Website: bh-photo
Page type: review-order
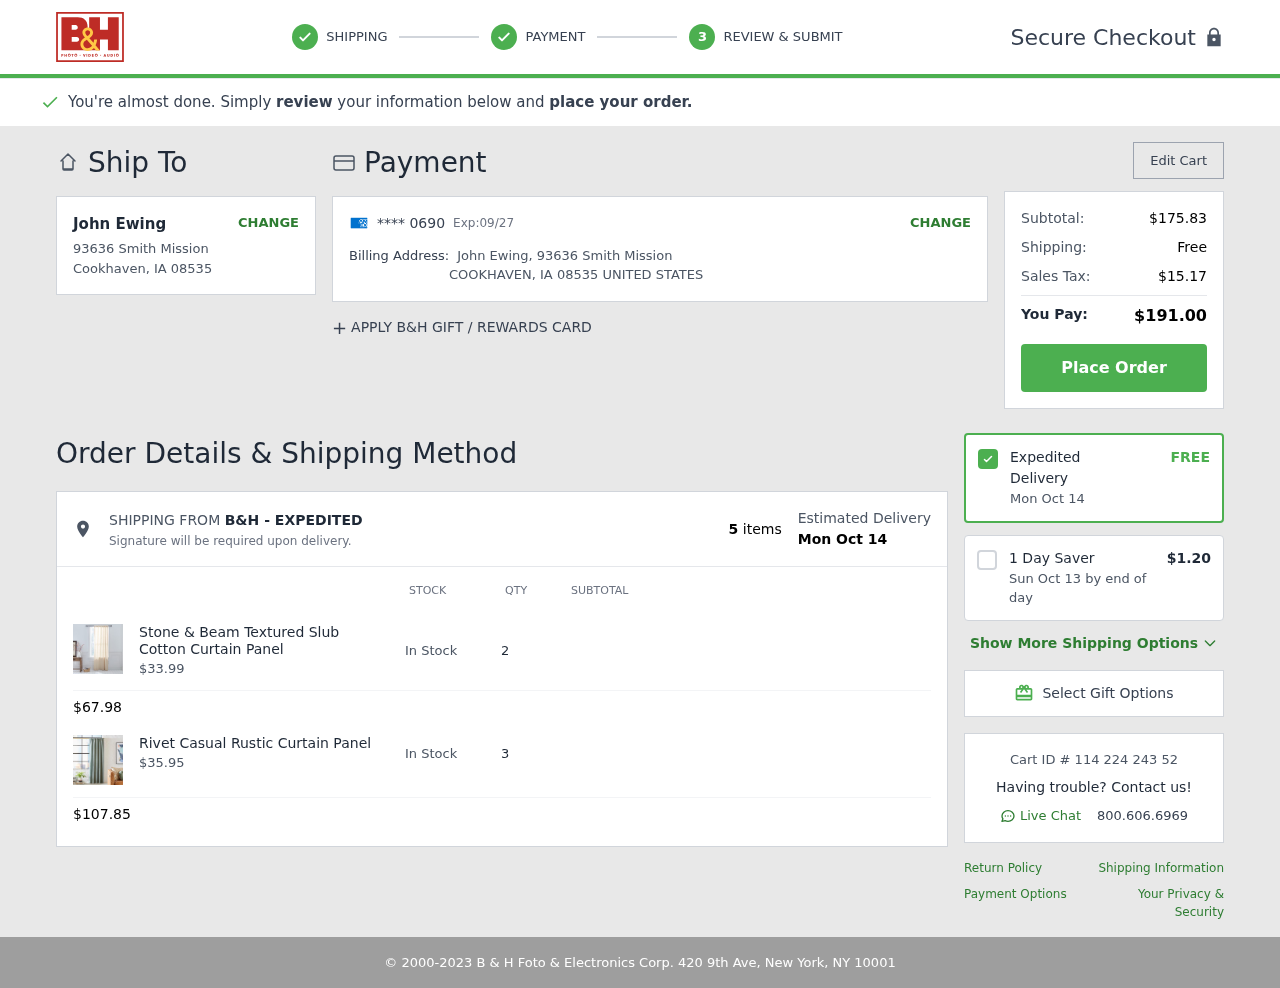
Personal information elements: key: PII_CARD_EXPIRY
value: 09/27
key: PII_CARD_LAST4
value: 0690
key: PII_CITY
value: Cookhaven
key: PII_COUNTRY
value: UNITED STATES
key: PII_FULLNAME
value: John Ewing
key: PII_POSTCODE
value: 08535
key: PII_STATE_ABBR
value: IA
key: PII_STREET
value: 93636 Smith Mission
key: PII_STREET2
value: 93636 Smith Mission
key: PII_FULLNAME2
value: John Ewing
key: PII_CITY2
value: COOKHAVEN
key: PII_STATE_ABBR2
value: IA
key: PII_POSTCODE_FULL
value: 08535
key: PII_POSTCODE_NUMERIC
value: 8535
Product elements: key: PRODUCT1_NAME
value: Stone & Beam Textured Slub Cotton Curtain Panel
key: PRODUCT1_PRICE
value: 33.99
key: PRODUCT1_QUANTITY
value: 2
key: PRODUCT2_NAME
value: Rivet Casual Rustic Curtain Panel
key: PRODUCT2_PRICE
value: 35.95
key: PRODUCT2_QUANTITY
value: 3
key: PRODUCT1_SUBTOTAL
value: $67.98
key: PRODUCT2_SUBTOTAL
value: $107.85
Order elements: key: ORDER_SUBTOTAL
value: $175.83
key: ORDER_SHIPPING_COST
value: Free
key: ORDER_TAX
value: $15.17
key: ORDER_TOTAL
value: $191.00
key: ORDER_NUM_ITEMS
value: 5 items
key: ORDER_DELIVERY_DATE
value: Mon Oct 14
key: ORDER_DELIVERY_DATE2
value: Mon Oct 14
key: ORDER_DELIVERY_DATE_ALT
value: Sun Oct 13 by end of day
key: ORDER_EXPEDITED_SHIPPING
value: $1.20
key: ORDER_ID
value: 114 224 243 52